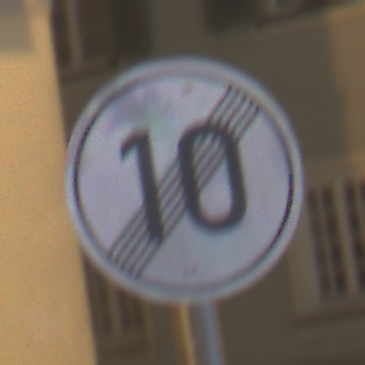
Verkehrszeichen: EndeGeschwindigkeit10
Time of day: Night
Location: Outdoor (Urban)
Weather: Overcast
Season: Winter
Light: Artificial